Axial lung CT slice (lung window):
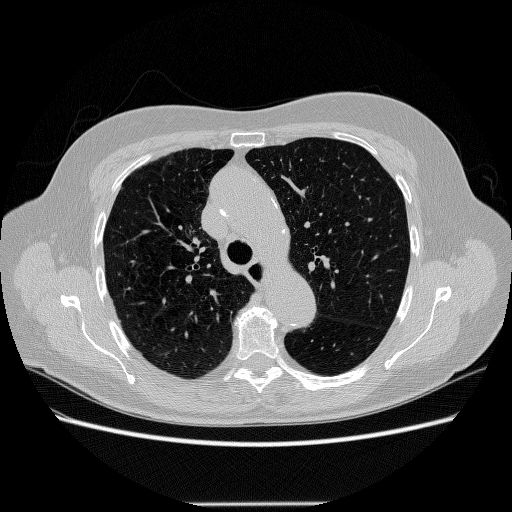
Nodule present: no